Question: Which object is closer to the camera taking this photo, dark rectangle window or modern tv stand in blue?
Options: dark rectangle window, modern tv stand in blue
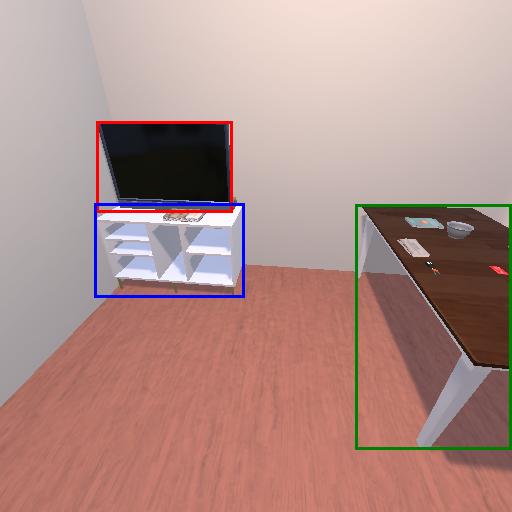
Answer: dark rectangle window